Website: home-depot
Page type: billing-address
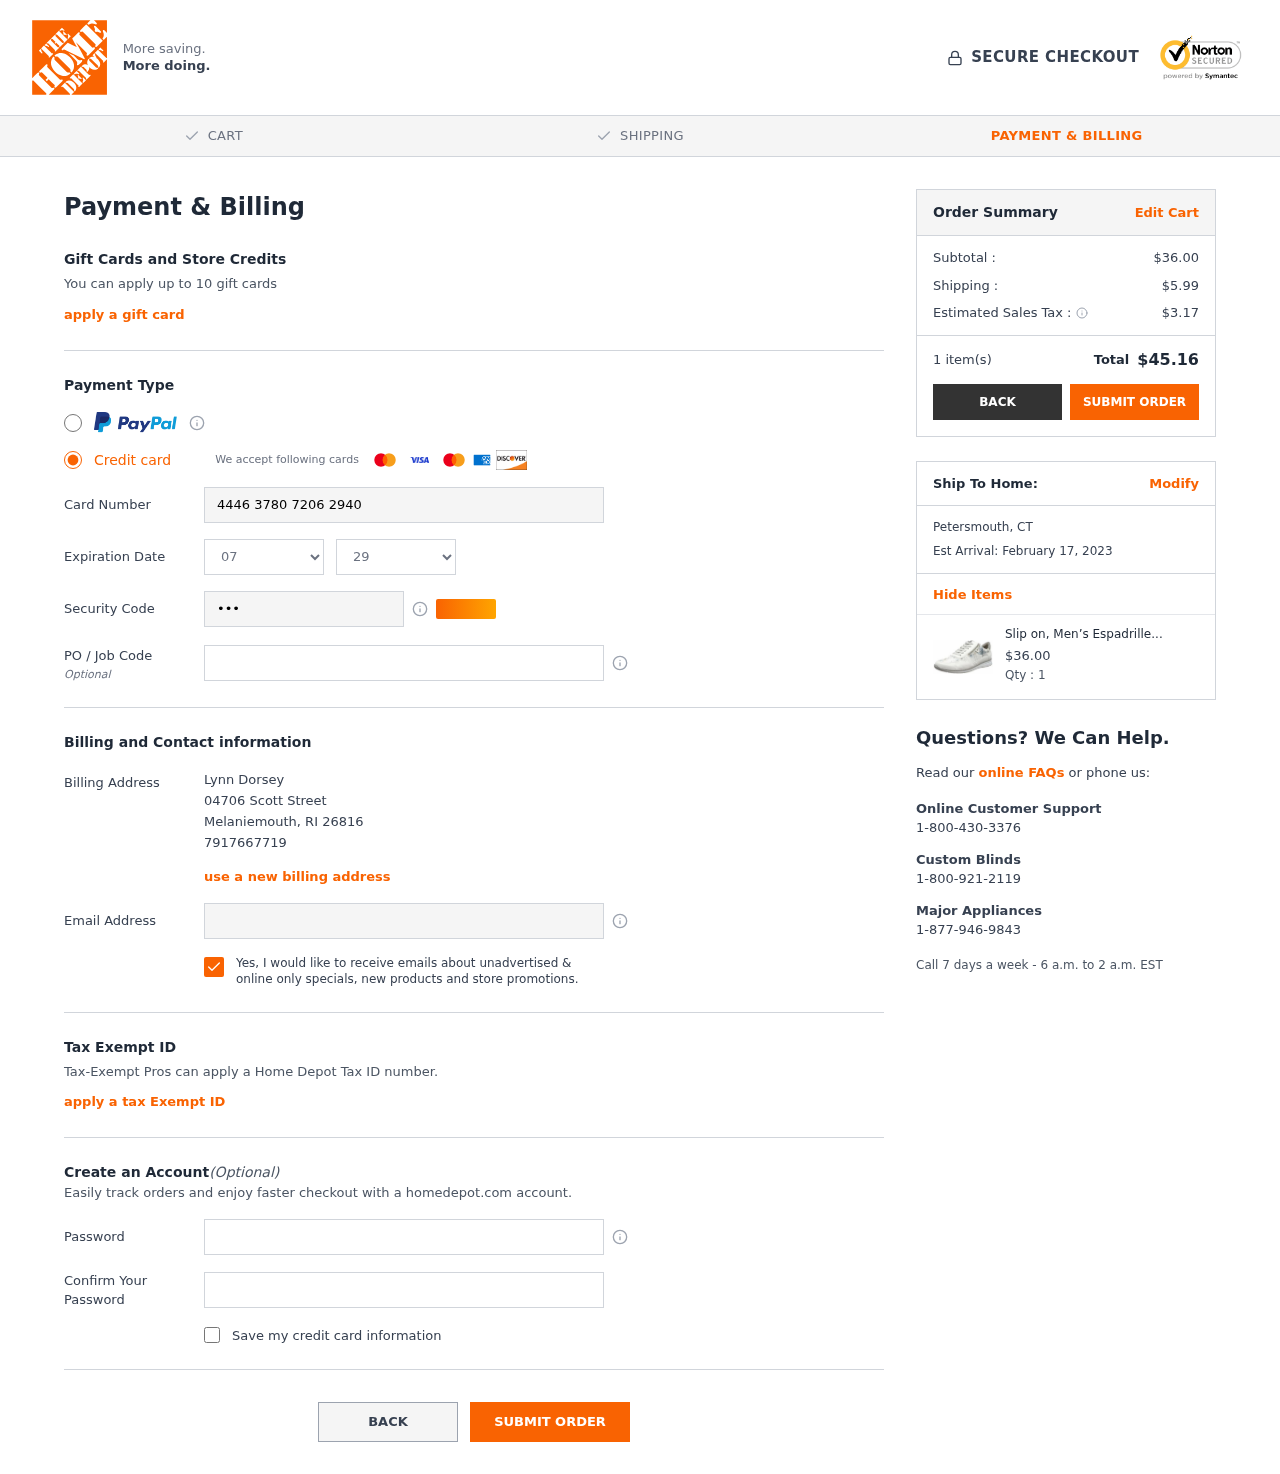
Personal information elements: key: PII_CARD_CVV
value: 422
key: PII_CARD_EXPIRY_MONTH
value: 07
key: PII_CARD_EXPIRY_YEAR
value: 29
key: PII_CARD_NUMBER
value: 4446 3780 7206 2940
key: PII_CITY
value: Melaniemouth
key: PII_CITY2
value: Petersmouth
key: PII_EMAIL
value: lynn_dorsey@yahoo.com
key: PII_FULLNAME
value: Lynn Dorsey
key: PII_PHONE
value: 7917667719
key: PII_POSTCODE
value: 26816
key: PII_STATE_ABBR
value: RI
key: PII_STATE_ABBR2
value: CT
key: PII_STREET
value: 04706 Scott Street
Product elements: key: PRODUCT1_NAME
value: Slip on, Men’s Espadrilles
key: PRODUCT1_PRICE
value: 36
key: PRODUCT1_QUANTITY
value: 1
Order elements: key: ORDER_SUBTOTAL
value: $36.00
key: ORDER_SHIPPING_COST
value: $5.99
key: ORDER_TAX
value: $3.17
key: ORDER_NUM_ITEMS
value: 1 item(s)
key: ORDER_TOTAL
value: $45.16
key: ORDER_DELIVERY_DATE
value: Est Arrival: February 17, 2023